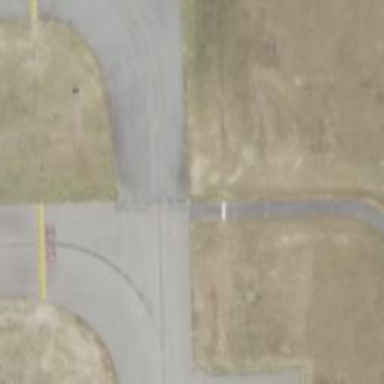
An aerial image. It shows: Asphalt taxiway in the airport.